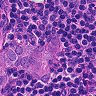
Metastatic tissue present: yes